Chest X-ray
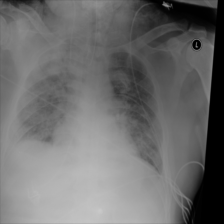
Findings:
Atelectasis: positive
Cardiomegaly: negative
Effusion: positive
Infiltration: positive
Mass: negative
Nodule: negative
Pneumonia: negative
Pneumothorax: negative
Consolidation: negative
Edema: negative
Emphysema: negative
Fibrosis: negative
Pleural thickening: negative
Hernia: negative